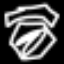
Label: octagon